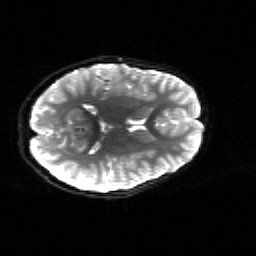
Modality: sbref
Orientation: axial
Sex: female
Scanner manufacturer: siemens
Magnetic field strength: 3 T
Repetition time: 5 s
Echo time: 0.071 s